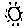
Label: sun